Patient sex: F
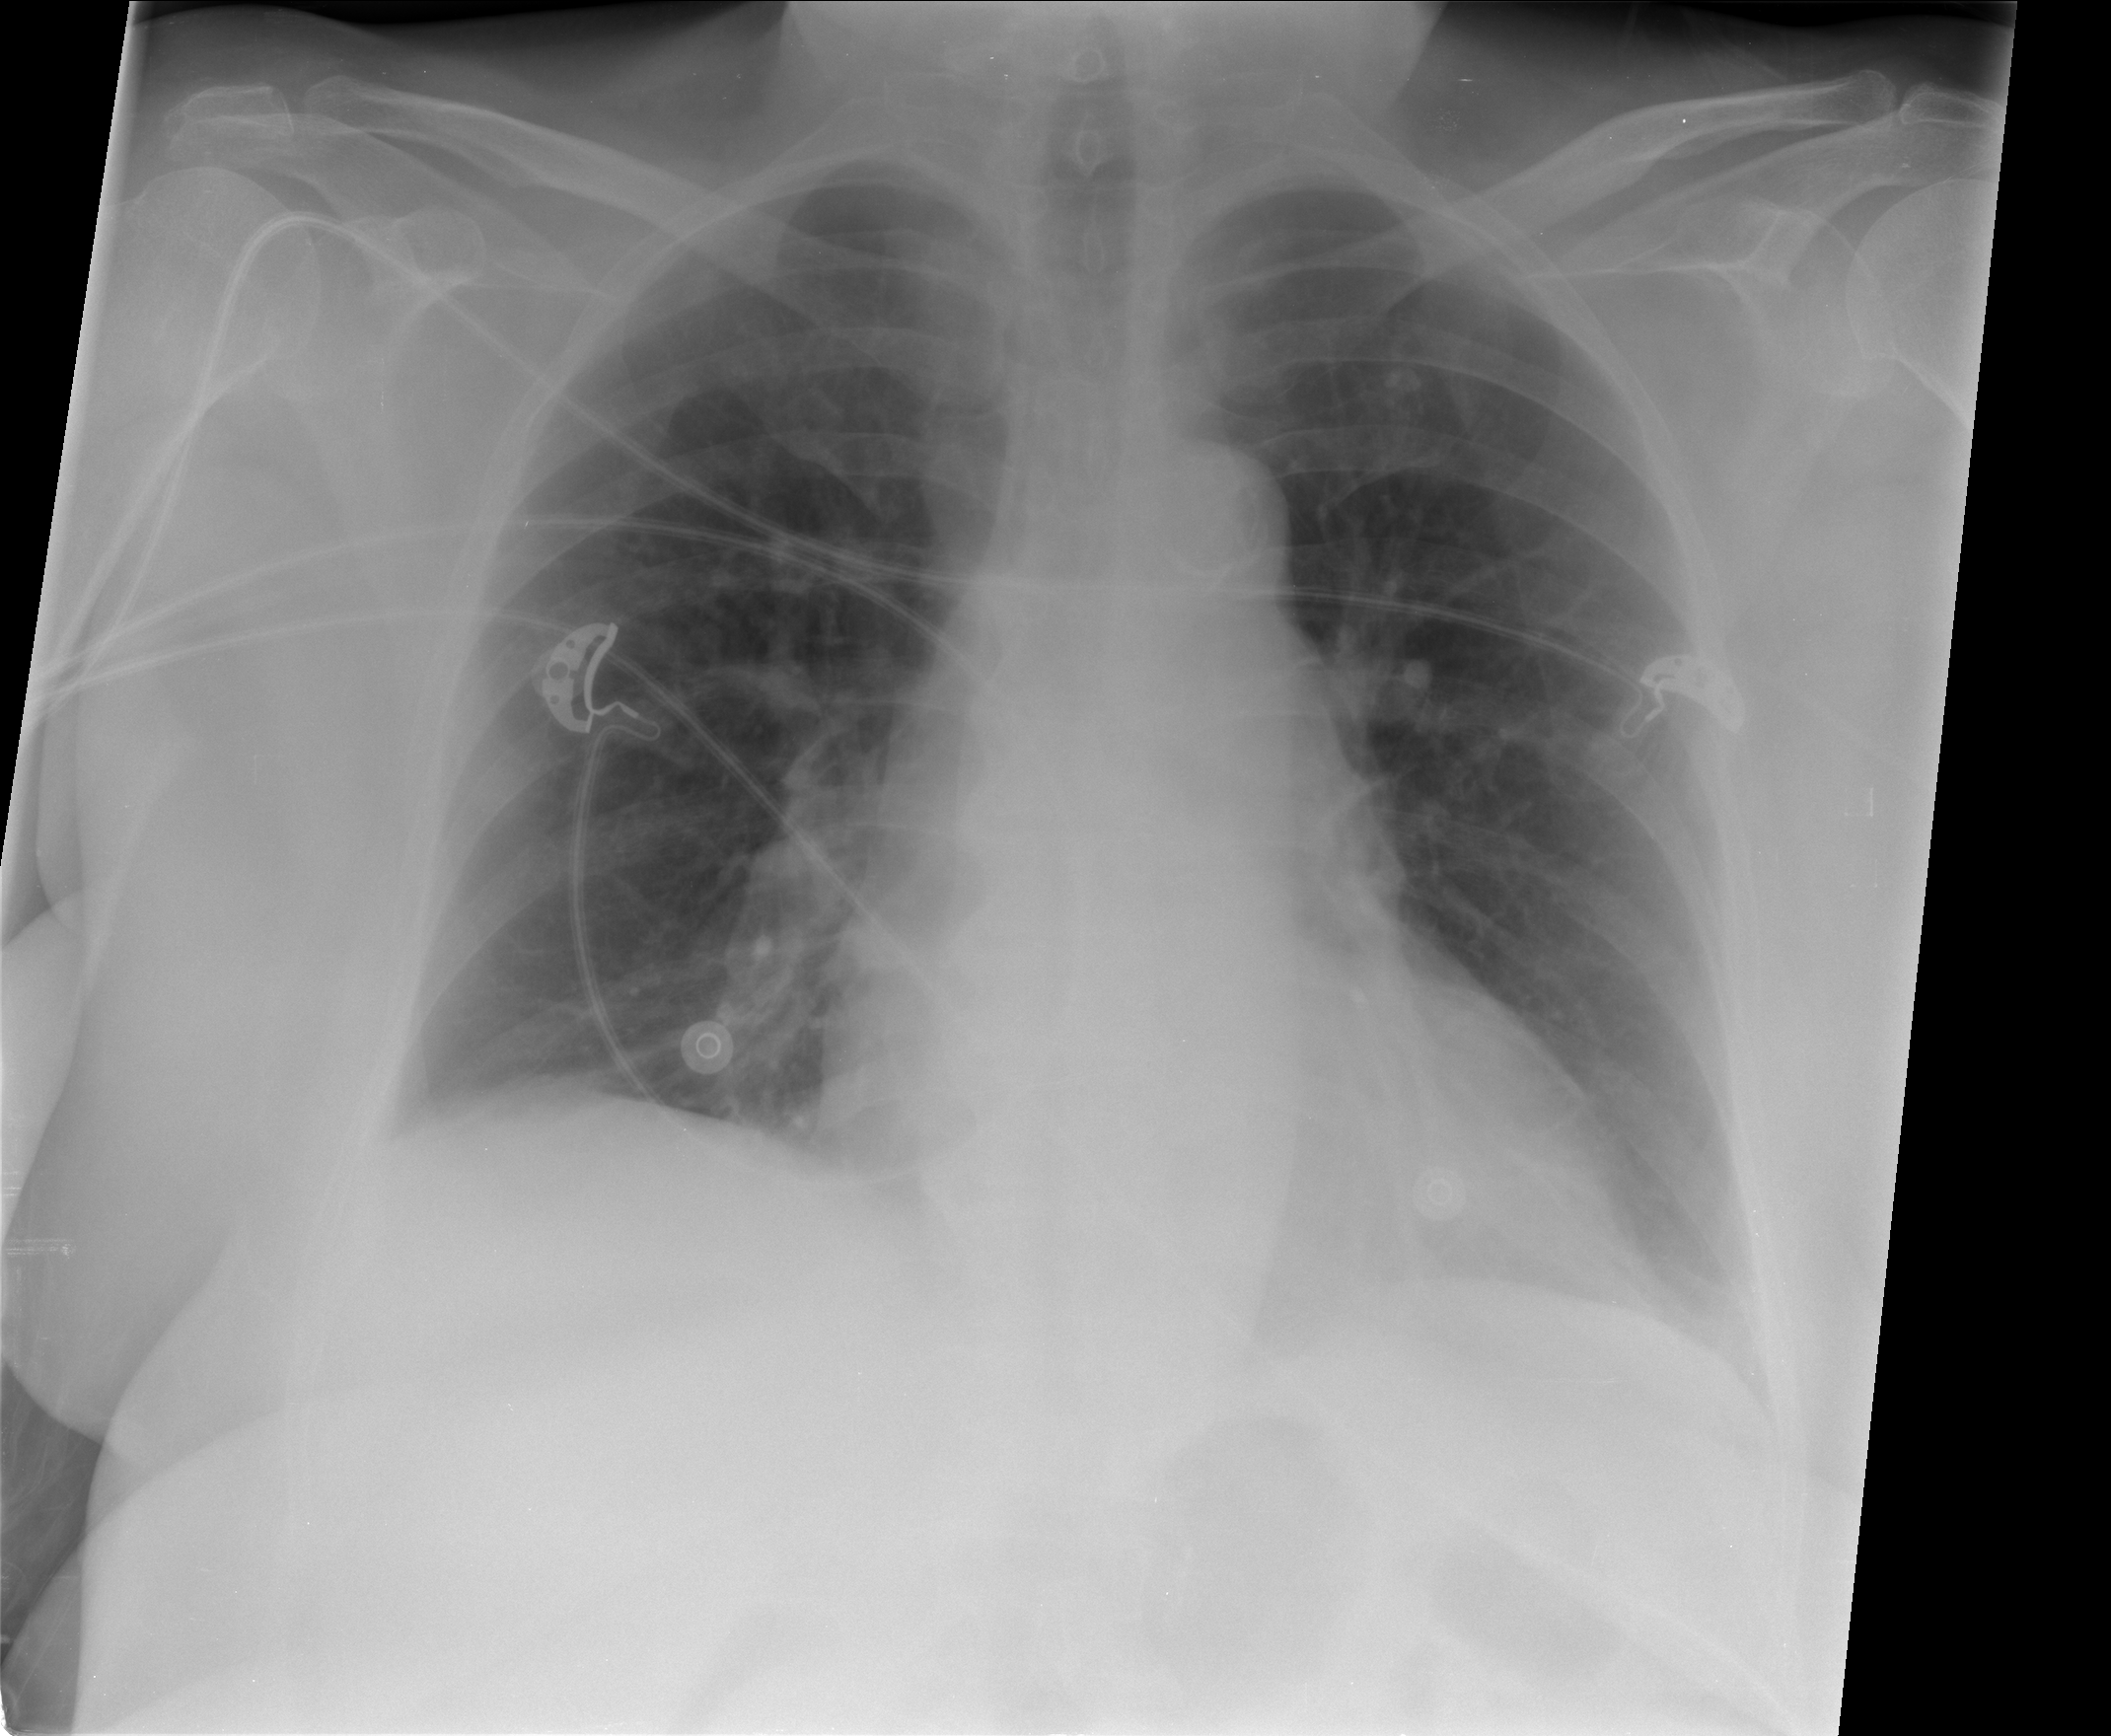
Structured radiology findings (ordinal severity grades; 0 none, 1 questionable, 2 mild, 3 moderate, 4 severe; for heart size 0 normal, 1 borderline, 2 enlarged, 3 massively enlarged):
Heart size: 0
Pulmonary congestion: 0
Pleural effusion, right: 0
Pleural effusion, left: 0
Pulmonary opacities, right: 0
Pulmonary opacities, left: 0
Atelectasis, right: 1
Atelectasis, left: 1